Question: I have been working on getting numbered cell-frame labels following the great advice in these other answers
<URL>
<URL>
and I'm almost there. I wanted to add section numbers to section styles in the Creative / Pastel colors stylesheet. I created a new notebook (here's a copy on my public dropbox)
<URL>
went to "Format" menu, chose "Stylesheet \ Creative \ PastelColor," then
"Format" "Edit Stylesheet", "Choose a style: Section", then click on Creative\Pastelcolor.nb at the top of the stylesheet-editing dialog.
That opens another stylesheet editor, and I go to the fourth item down "Styles for Title and Section Cells," then the second item in there "Section." Put mouse crosshairs in there and click, then choose "Cell" menu, "Show Expression" item, which reveals the following expression:
'''
Cell[StyleData["Section"],
CellFrame->{{0, 0}, {1, 3}},
CellFrameColor->RGBColor[1., 0.819608, 0.658824],
FontFamily->"Helvetica",
FontSize->18,
FontWeight->"Bold",
FontColor->RGBColor[0.882353, 0.419608, <PHONE>],
Background->RGBColor[1., 0.886275, 0.741176]]
'''
GREAT! Reveals all the details, or so I thought. In particular, the CellFrame item gives me the '{{0, 0}, {1, 3}}' info I need to line up my cell frame labels with the Section style. Ok, so back to the steylsheet editor dialog for my notebook, and following the aforementioned answers, I type
'''
Cell[
StyleData["Section"],
CellFrameLabelMargins -> 0,
CellFrameLabels-> { {
Cell[
TextData[{ "SS", CounterBox["Section"], ": " }],
"SectionLabel",
CellFrame -> {{0, 0}, {1, 3}},
CellFrameMargins -> 4
] (* left label *),
Inherited (* right label *) },
{Inherited (* bottom label *),
Inherited (* top label *) } } ]
'''
The 'CellFrameMargins -> 4' rule I found by trial-and-error is needed to line up the top and bottom of the cell frame with the rest of the Section style to the right. I'm sad to report that it only almost works. There are gaps between the text of the CellFrameLabels and the frames, and I want to fill in those gaps. It's as though the fonts in the CellFrameLabels don't stretch up and down far enough, even though they're exactly the same as the fonts in the Section cells. I can't find a way to fill in the background behind the labels. I tried 'Background -> RGBColor[...]', I tried putting in explict fonts, I tried setting the CellFrameMargins, and the CellFrameLabelMargins, in many many combinations, but to no avail.
I'm stumped and would appreciate any advice.

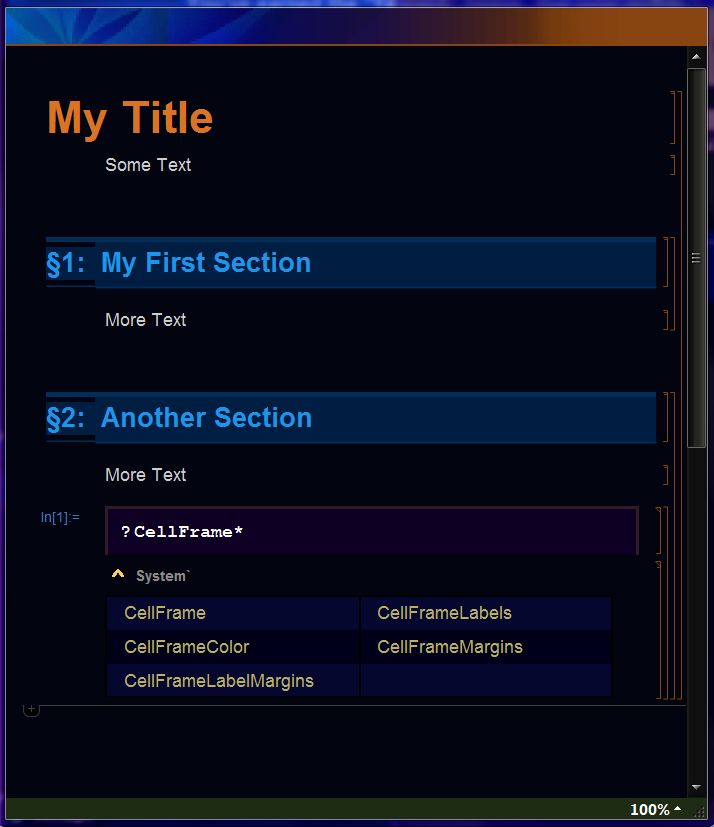
Answer: This seems to work for the pastel style. What this does is putting the label inside a frame. I had to fiddle a bit with the 'ImageMargins' and 'FrameMargins' of the 'FrameBox' to make everything align.
'''
Cell[StyleData["Section"],
CellFrameLabels->{{
Cell[
BoxData[
FrameBox[
TemplateBox[{"SS", CounterBox["Section"], ": "},
"Row",
DisplayFunction->(RowBox[{#, " ", #2}]& )
],
ImageMargins->-1,
Background->RGBColor[1., 0.886275, 0.741176],
FrameStyle->RGBColor[1., 0.886275, 0.741176],
FrameMargins->2
]
],
"SectionLabel", CellFrame -> {{0, 0}, {1, 3}},
CellFrameMargins->0
], Inherited},
{Inherited, Inherited}},
CellFrameLabelMargins->0
]
'''
Screenshot: